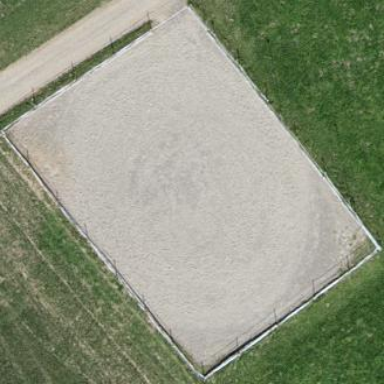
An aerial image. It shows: Equestrian pitch enclosed by fence.